Question: This is a snake game. How many steps do you need to take from the current state to eat the food?
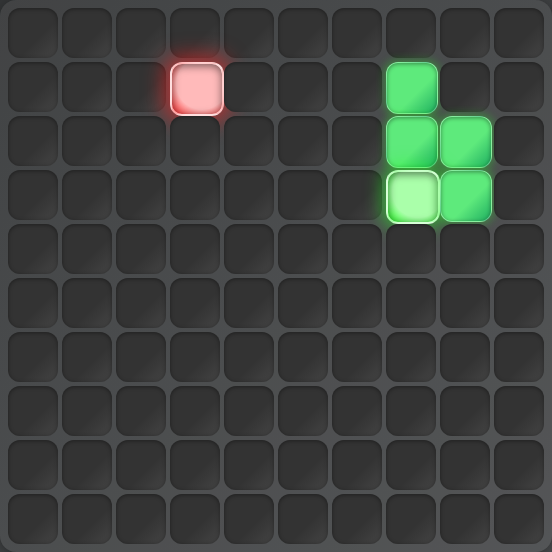
Answer: 6